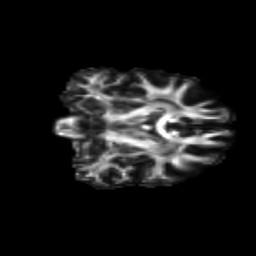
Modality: FA
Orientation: coronal
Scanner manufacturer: siemens
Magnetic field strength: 3 T
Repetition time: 9.2 s
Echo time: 0.084 s